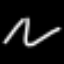
Label: squiggle